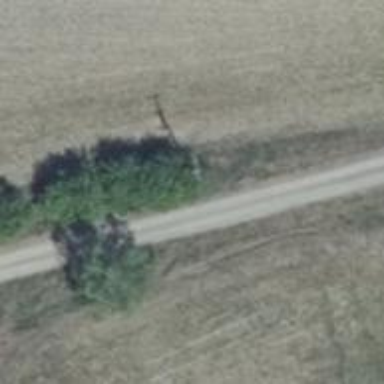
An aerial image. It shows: Minor power line.